Field crop: tomato
Growth stage: 1
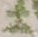
Species: portulaca